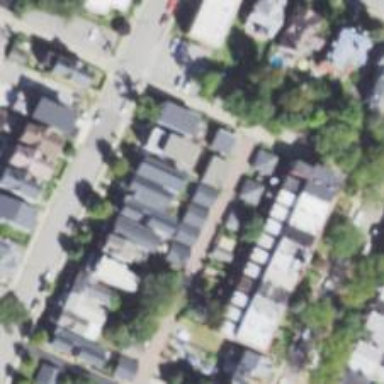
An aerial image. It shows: Alley classified as service road.